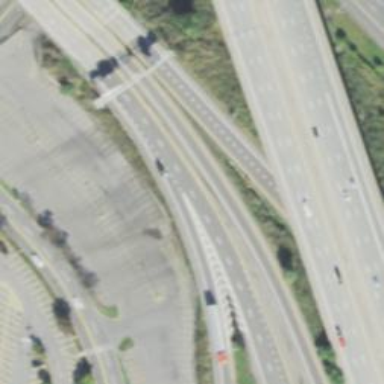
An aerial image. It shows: Motorway junction.